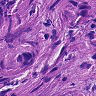
Metastatic tissue present: yes